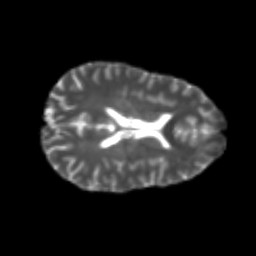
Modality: T2w
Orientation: axial
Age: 24
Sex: female
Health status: healthy
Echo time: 0.074 s